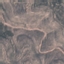
Land use / land cover: HerbaceousVegetation